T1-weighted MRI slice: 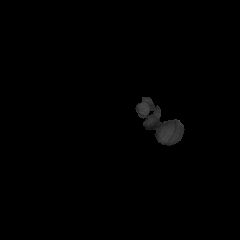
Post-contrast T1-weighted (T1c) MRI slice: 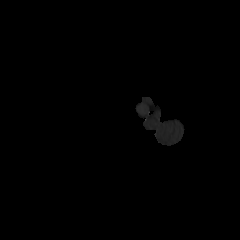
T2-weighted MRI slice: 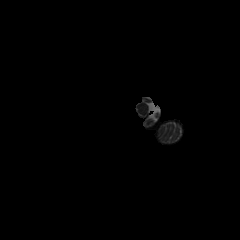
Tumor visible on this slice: no